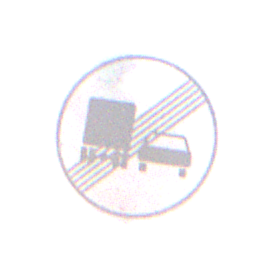
Verkehrszeichen: EndeUeberholverbotKraftfahrzeuge
Umgebung: Outdoor, Nature
Tageszeit: Midday
Wetter: Clear
Licht: Natural
Jahreszeit: NotSpecified
Kontrast: HighContrast